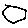
Label: hexagon